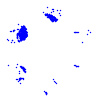
Particle: pion